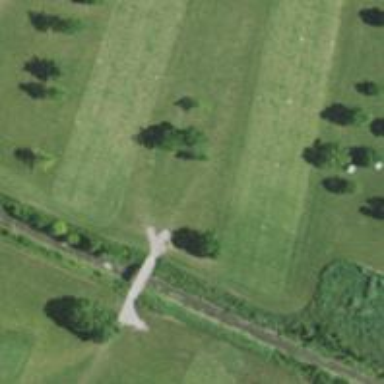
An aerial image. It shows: Path used for both walking and golf.